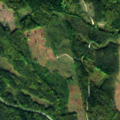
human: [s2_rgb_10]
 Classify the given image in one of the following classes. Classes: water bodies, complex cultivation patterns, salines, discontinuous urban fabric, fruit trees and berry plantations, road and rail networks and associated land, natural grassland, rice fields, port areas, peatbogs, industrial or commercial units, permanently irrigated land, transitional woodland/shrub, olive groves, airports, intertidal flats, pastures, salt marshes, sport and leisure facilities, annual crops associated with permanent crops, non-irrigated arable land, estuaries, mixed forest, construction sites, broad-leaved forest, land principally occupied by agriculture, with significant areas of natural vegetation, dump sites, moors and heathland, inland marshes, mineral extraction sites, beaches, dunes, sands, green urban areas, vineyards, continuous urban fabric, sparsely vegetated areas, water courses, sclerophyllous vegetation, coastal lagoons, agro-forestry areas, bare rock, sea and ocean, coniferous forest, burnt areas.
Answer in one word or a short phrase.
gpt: coniferous forest, mixed forest, peatbogs